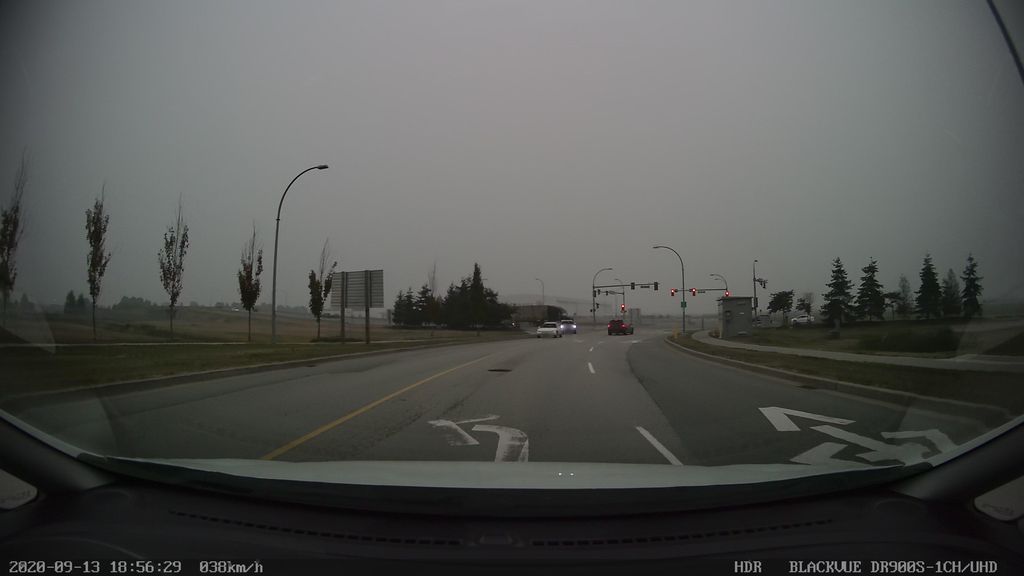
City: vancouver